Question: i am using twitter bootstrap carousel,
when user select one item from carousel and i want to make size bigger,
for example like this :

I have html like this :
'''
<ul class="thumbnails" data-bind="foreach: AchievementItem">
<li class="span3">
<div class="thumbnail" tabindex="1">
<div data-bind="click: $root.GetAchievement">
<img data-bind="attr: { src: ImageFileName, id: 'thumbnail' + Soid }" src="../Images/DefaultPhoto.png" id="thumbnail521dfe57d94eaf0900bf5355">
</div>
<img src="../Images/trashIcon.png" class="trash" data-bind="attr: { id: 'trash' + Soid }, click: $root.DeleteAchievement" id="trash521dfe57d94eaf0900bf5355">
</div>
<div class="caption">
<h5 data-bind="attr: { title: Title, id: 'caption' + Soid }, text: Title" title="Achievement 005" id="caption521dfe57d94eaf0900bf5355">Achievement 005</h5>
</div>
</li>
<li class="span3">
<div class="thumbnail" tabindex="1">
<div data-bind="click: $root.GetAchievement">
<img data-bind="attr: { src: ImageFileName, id: 'thumbnail' + Soid }" src="../Images/DefaultPhoto.png" id="thumbnail521dfe56d94eaf0900bf5354">
</div>
<img src="../Images/trashIcon.png" class="trash" data-bind="attr: { id: 'trash' + Soid }, click: $root.DeleteAchievement" id="trash521dfe56d94eaf0900bf5354">
</div>
<div class="caption">
<h5 data-bind="attr: { title: Title, id: 'caption' + Soid }, text: Title" title="Achievement 004" id="caption521dfe56d94eaf0900bf5354">Achievement 004</h5>
</div>
</li>
<li class="span3">
<div class="thumbnail" tabindex="1">
<div data-bind="click: $root.GetAchievement">
<img data-bind="attr: { src: ImageFileName, id: 'thumbnail' + Soid }" src="../Images/DefaultPhoto.png" id="thumbnail521dfe56d94eaf0900bf5353">
</div>
<img src="../Images/trashIcon.png" class="trash" data-bind="attr: { id: 'trash' + Soid }, click: $root.DeleteAchievement" id="trash521dfe56d94eaf0900bf5353">
</div>
<div class="caption">
<h5 data-bind="attr: { title: Title, id: 'caption' + Soid }, text: Title" title="Achievement 003" id="caption521dfe56d94eaf0900bf5353">Achievement 003</h5>
</div>
</li>
</ul>
'''
so when user click on '<li>' element i want to make that li elemeent width and hightbigger and other item as normal,
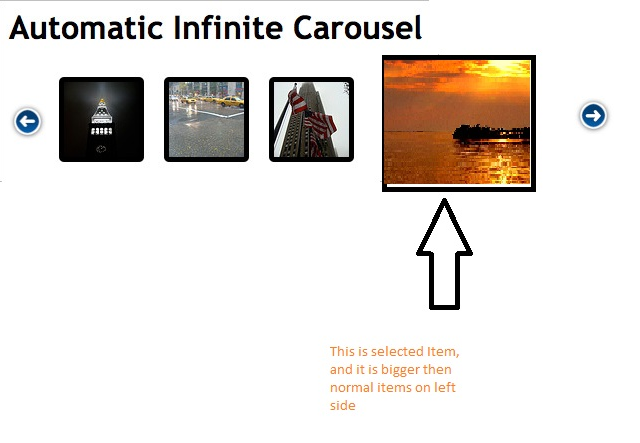
Answer: If you want the zoom functionality, then you can use the 'animate' function on your images.
'''
$("img").click(function() {
//Normalize all <li>
$("img").animate({width: "150px", height: "50px"}, "slow");
//Make clicked <li> larger
$(this).animate({width:"50%", height:"50%"}, "slow");
});
'''
JSFiddle: <URL>